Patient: sex F, age 58
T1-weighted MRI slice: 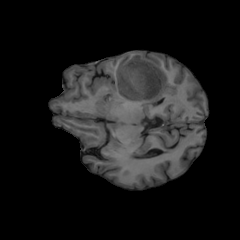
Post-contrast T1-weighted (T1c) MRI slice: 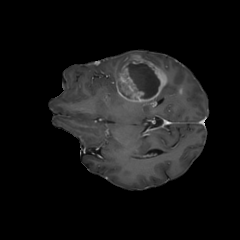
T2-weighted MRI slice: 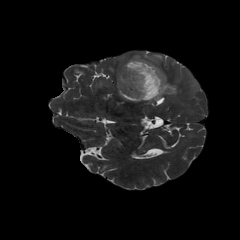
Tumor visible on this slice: yes
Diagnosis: Glioblastoma, IDH-wildtype
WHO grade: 4